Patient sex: F
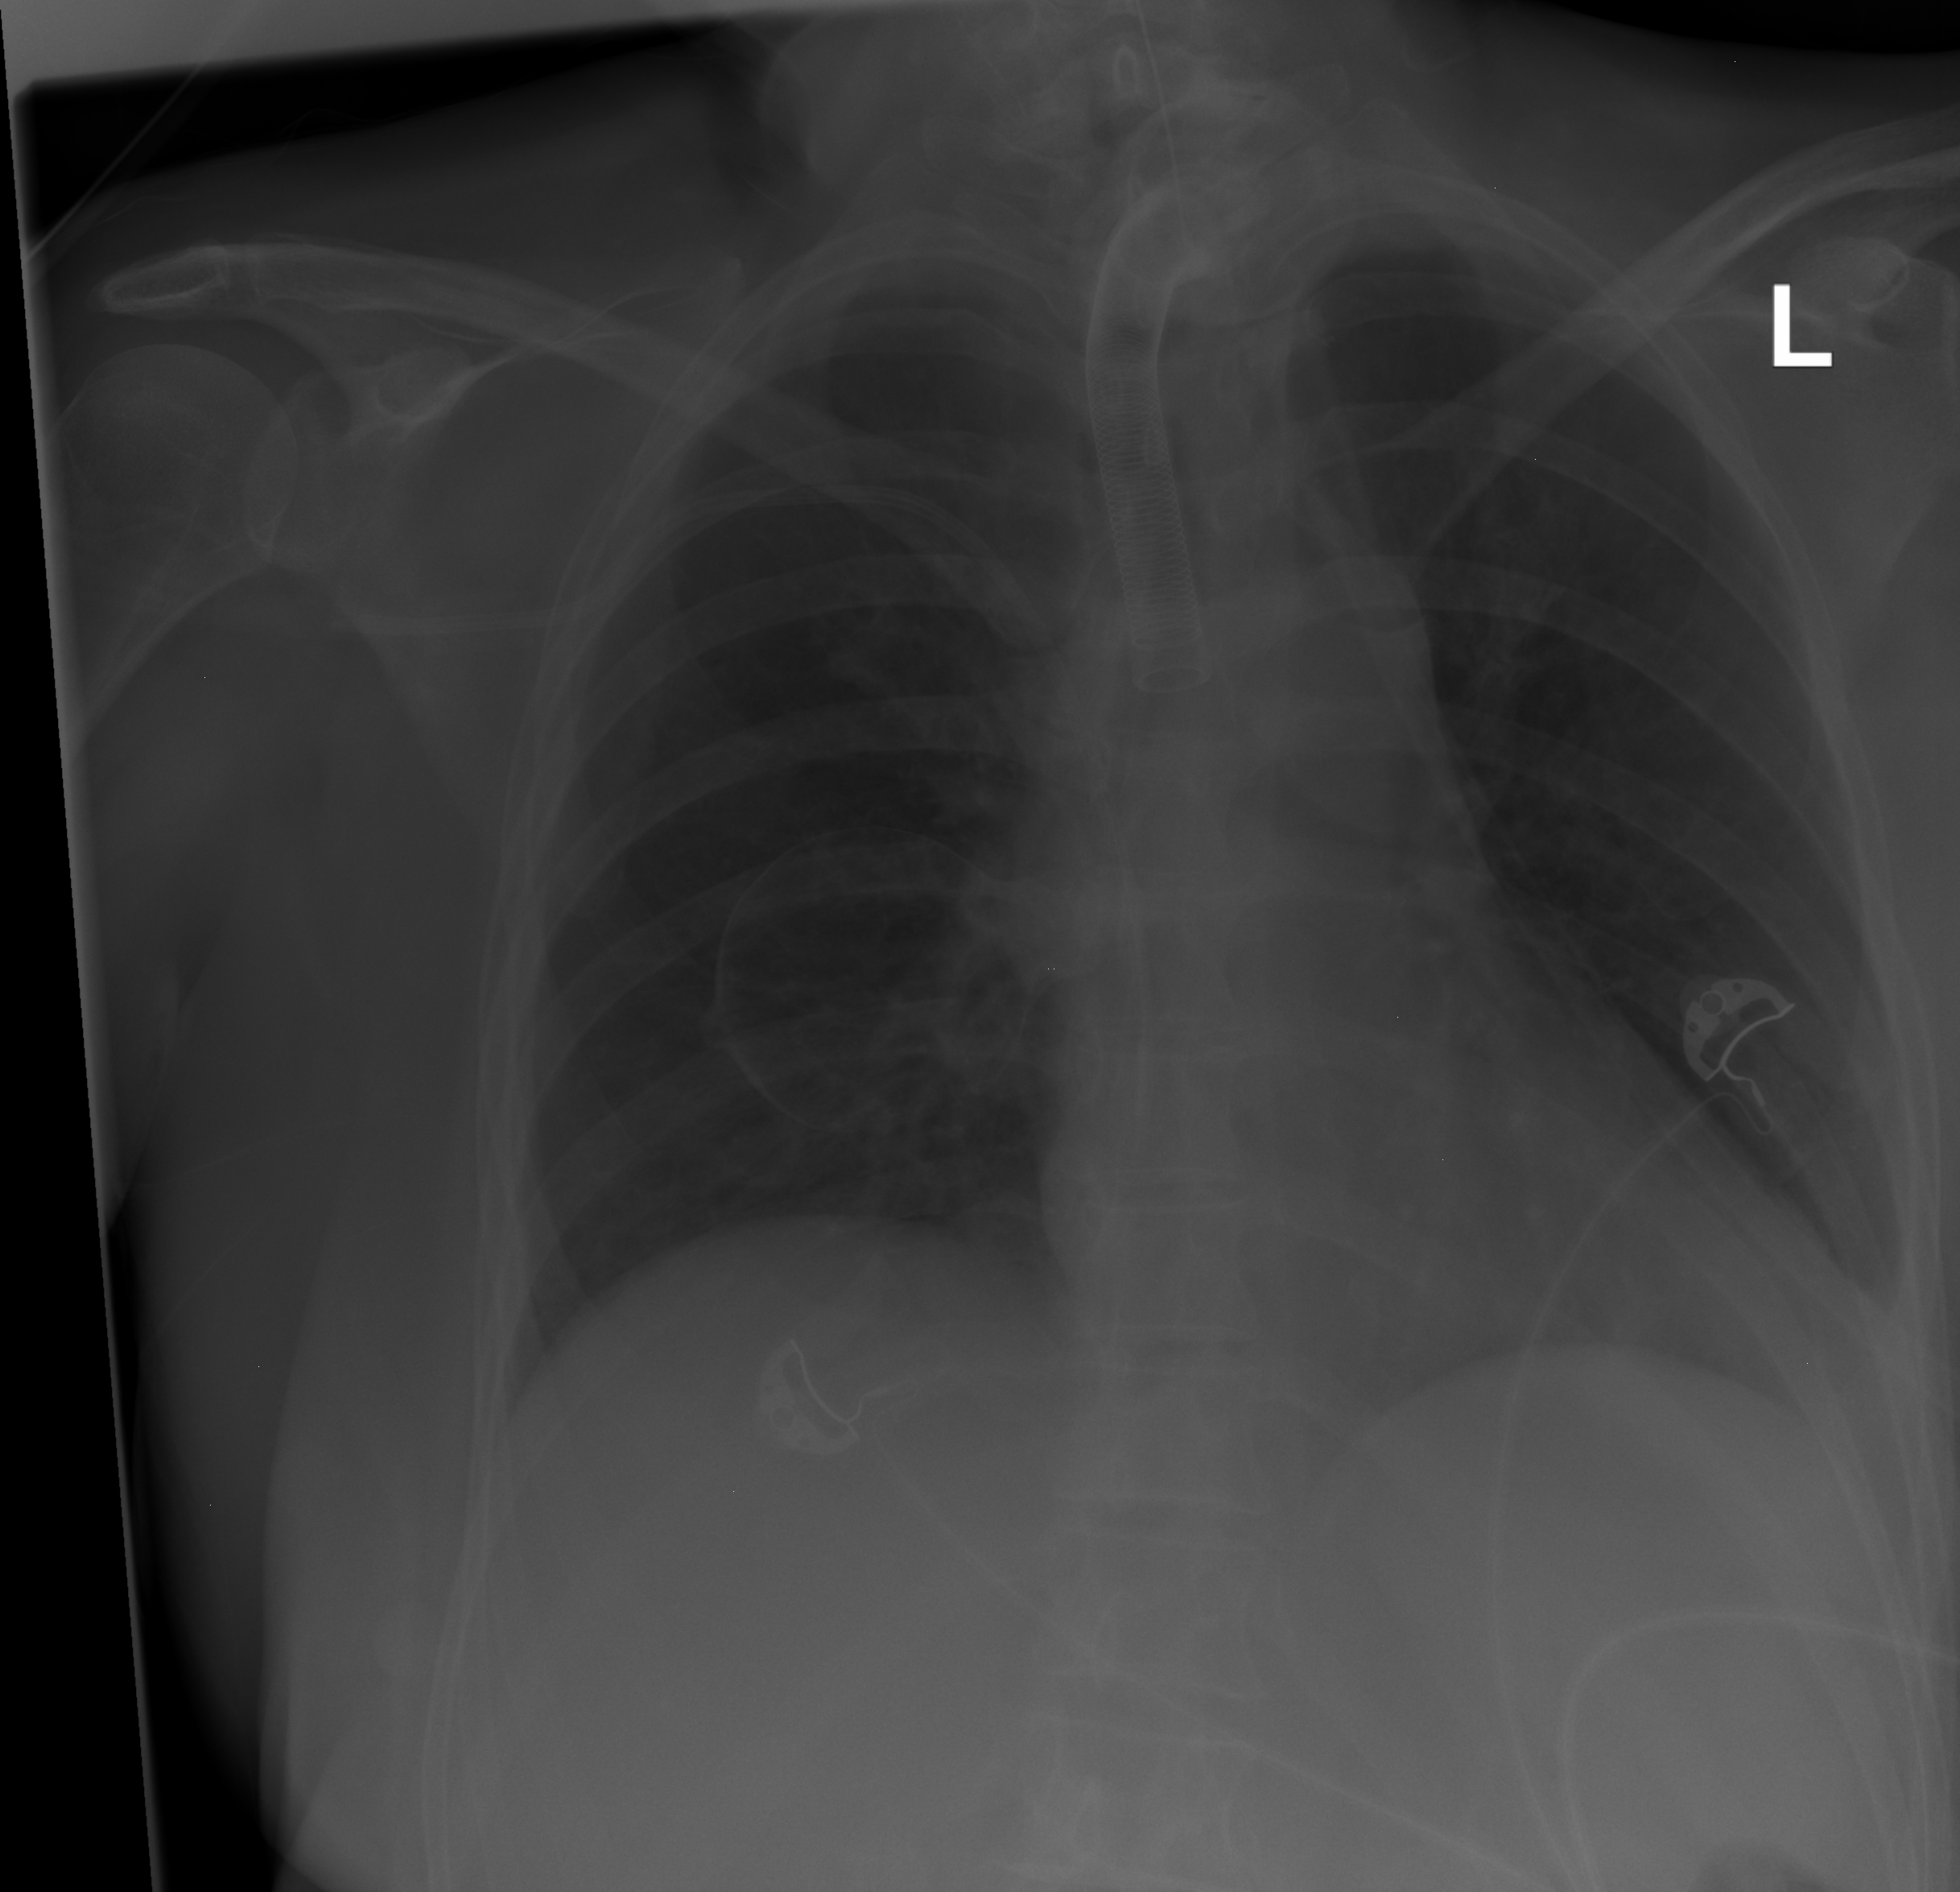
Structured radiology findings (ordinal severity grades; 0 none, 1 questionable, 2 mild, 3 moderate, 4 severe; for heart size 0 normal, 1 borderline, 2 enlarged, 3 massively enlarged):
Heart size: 0
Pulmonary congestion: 1
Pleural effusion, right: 0
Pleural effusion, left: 1
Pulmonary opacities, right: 0
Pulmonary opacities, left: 0
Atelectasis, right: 2
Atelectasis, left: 2